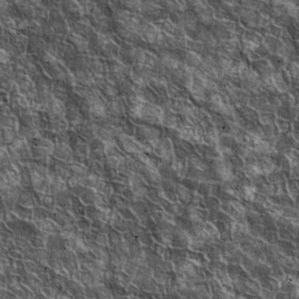
Label: non_frost